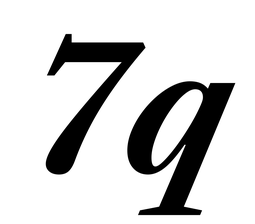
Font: LibreCaslonText-Italic_Bold_Italic